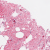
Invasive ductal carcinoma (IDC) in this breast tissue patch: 0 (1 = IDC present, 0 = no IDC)